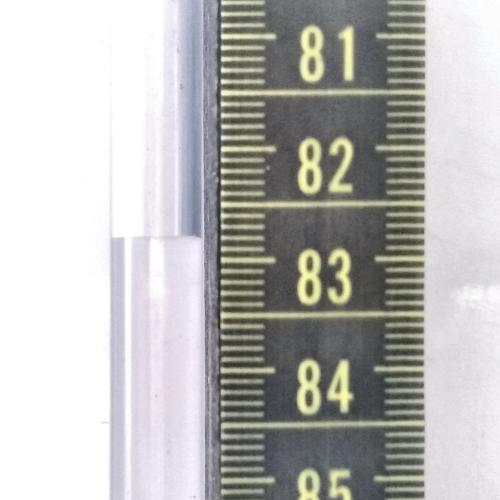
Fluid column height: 82.8 cm